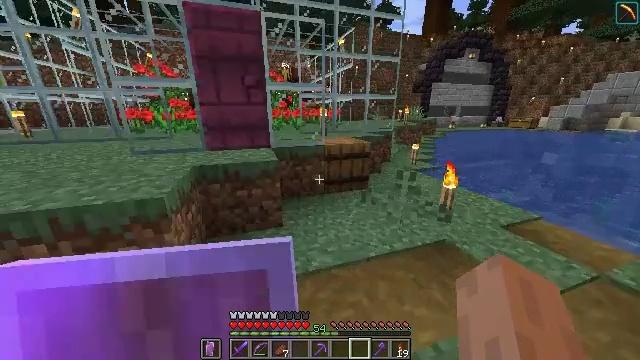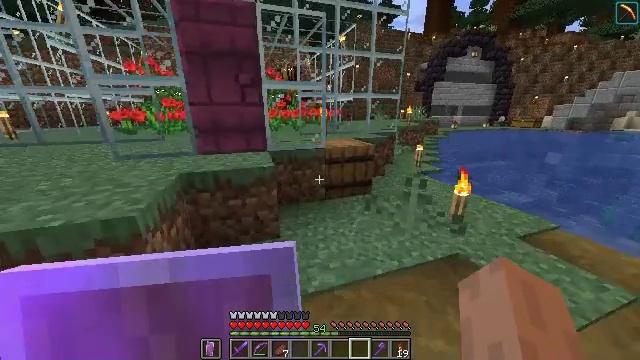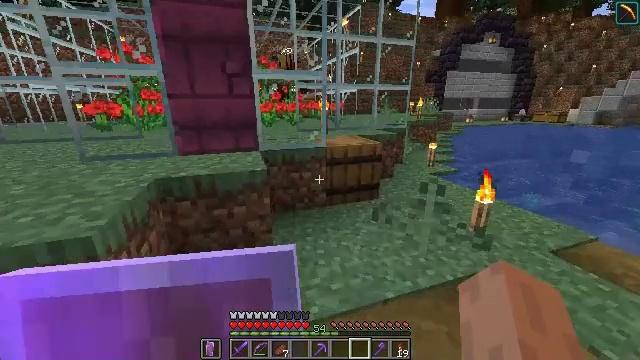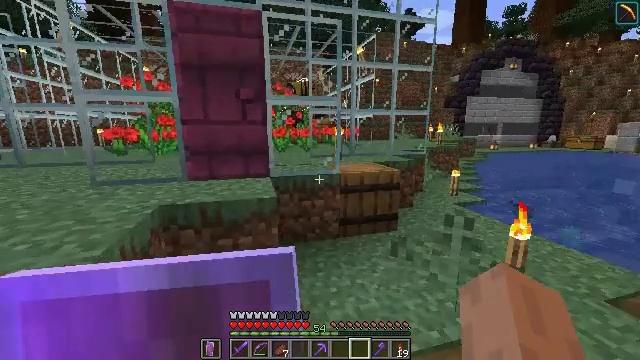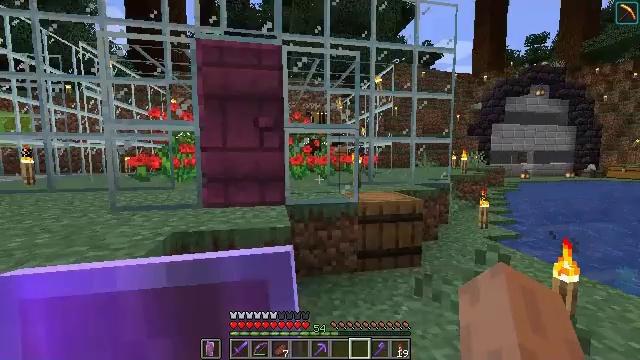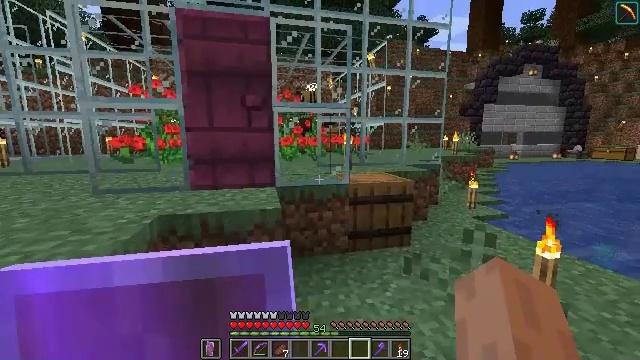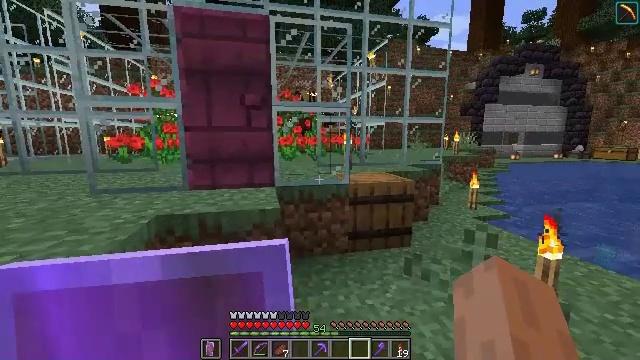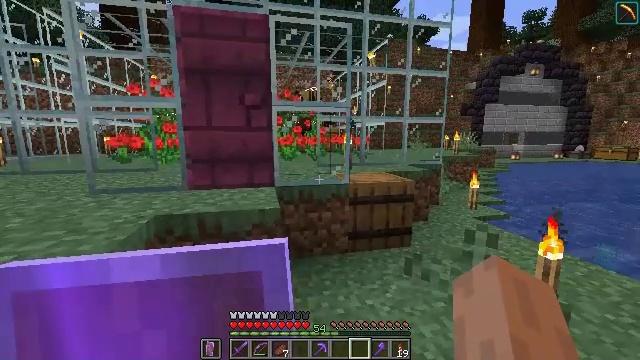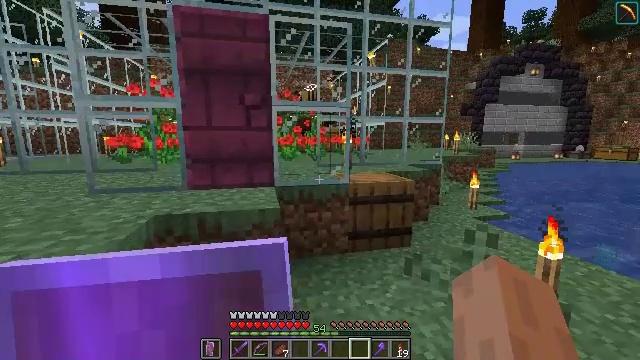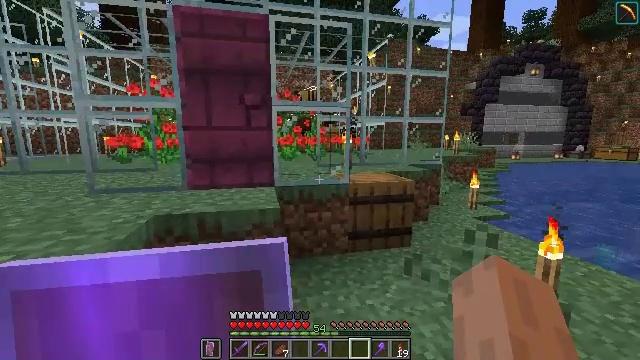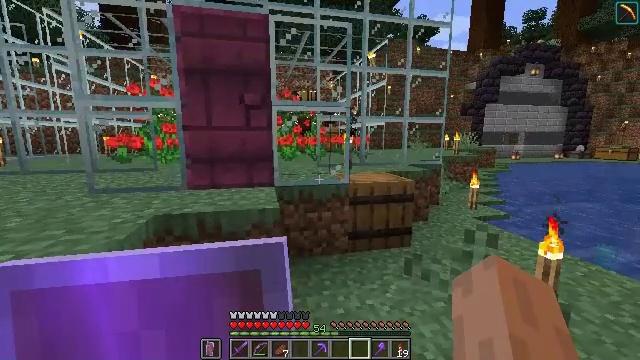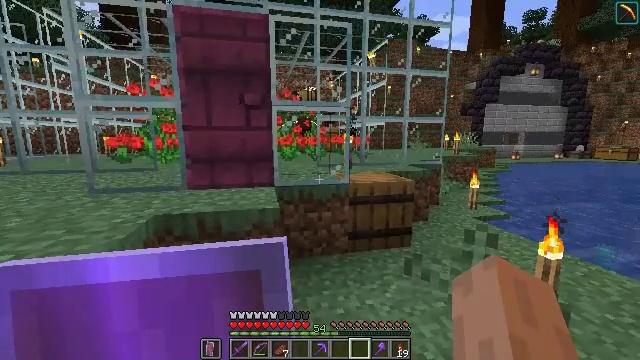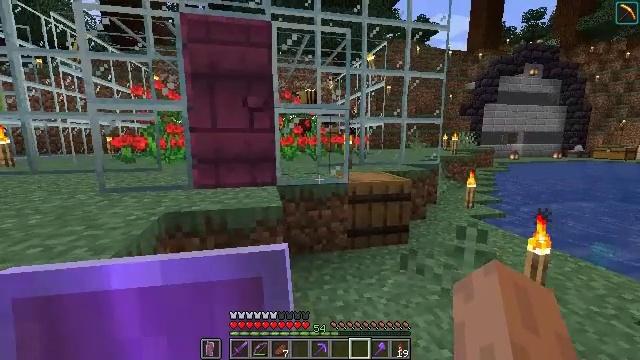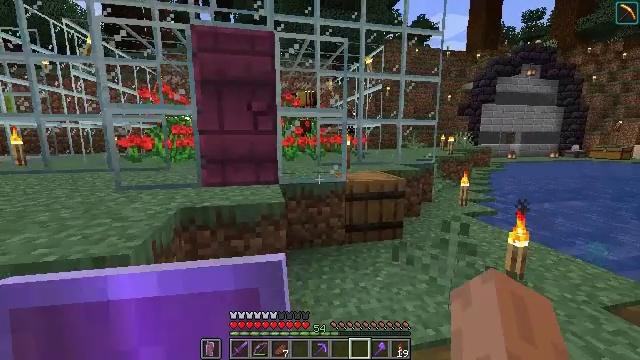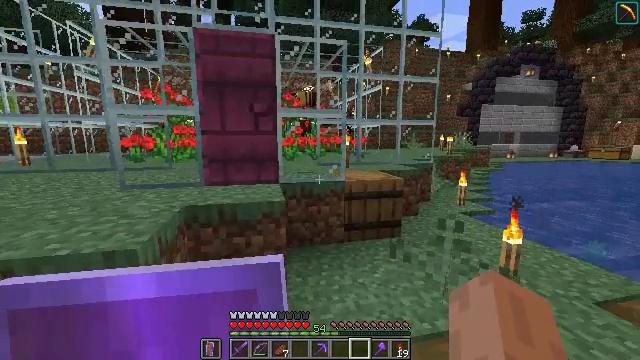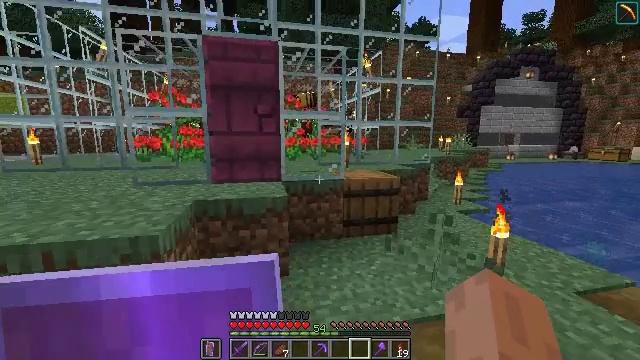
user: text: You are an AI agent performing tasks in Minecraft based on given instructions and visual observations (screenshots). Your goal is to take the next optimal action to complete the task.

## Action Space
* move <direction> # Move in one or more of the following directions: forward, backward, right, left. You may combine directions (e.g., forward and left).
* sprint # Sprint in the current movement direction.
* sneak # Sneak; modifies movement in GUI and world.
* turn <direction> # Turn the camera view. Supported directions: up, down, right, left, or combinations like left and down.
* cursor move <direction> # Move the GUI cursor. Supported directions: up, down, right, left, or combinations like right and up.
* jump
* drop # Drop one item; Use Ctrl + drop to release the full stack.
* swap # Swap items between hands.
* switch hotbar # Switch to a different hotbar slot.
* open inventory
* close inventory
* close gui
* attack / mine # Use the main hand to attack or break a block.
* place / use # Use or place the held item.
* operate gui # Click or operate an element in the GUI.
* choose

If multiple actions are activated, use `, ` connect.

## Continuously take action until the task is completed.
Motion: motion action
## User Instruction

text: Kill the squid.
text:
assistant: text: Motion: no_op
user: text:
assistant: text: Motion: no_op
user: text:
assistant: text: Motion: turn left and up
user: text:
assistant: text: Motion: turn left and up
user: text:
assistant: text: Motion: turn right and down
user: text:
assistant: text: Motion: no_op
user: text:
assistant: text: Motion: no_op
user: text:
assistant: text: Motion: no_op
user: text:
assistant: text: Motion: no_op
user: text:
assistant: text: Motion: no_op
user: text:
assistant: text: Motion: move back
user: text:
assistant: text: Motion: move back
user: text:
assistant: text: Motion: move back
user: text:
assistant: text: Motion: move back
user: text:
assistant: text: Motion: move back
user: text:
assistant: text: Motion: move back, turn left and up
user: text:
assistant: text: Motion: move back, turn left and up
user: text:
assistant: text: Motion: move back, turn left and up
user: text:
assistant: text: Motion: turn left
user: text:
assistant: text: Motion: turn left
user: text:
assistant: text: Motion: no_op
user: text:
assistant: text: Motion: no_op
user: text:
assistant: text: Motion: no_op
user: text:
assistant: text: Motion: no_op
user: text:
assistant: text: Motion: move left
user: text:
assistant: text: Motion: move left
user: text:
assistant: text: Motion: move forward and move left
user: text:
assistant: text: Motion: move forward and move left
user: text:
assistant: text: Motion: move forward and move left
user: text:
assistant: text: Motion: move forward and move left